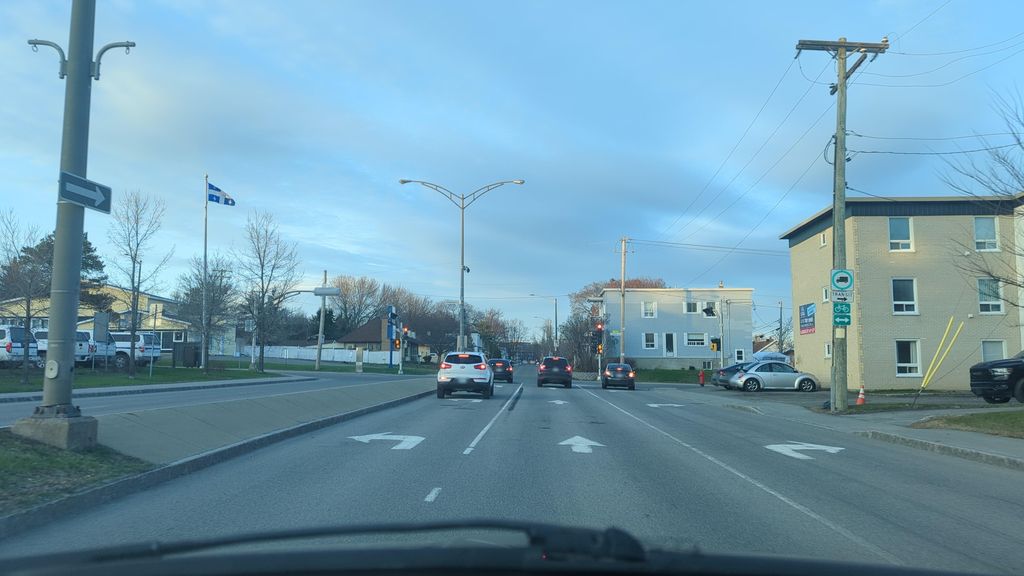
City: quebec_city